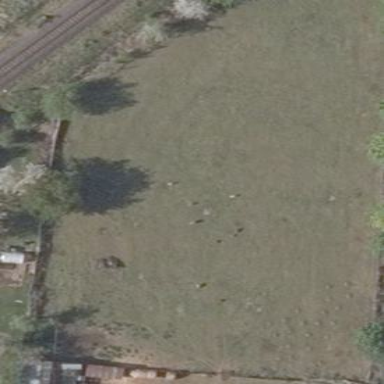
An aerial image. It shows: Meadow enclosed by fence.